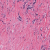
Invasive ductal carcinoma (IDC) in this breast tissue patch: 0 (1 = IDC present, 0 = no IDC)